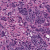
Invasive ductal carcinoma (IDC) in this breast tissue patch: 1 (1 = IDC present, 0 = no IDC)